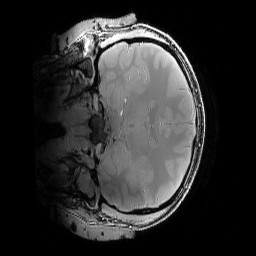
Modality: PDw
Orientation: coronal
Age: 29
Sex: male
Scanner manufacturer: siemens
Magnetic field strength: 6.98 T
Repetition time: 1.38 s
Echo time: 0.00242 s